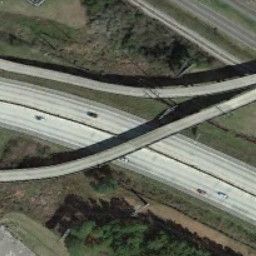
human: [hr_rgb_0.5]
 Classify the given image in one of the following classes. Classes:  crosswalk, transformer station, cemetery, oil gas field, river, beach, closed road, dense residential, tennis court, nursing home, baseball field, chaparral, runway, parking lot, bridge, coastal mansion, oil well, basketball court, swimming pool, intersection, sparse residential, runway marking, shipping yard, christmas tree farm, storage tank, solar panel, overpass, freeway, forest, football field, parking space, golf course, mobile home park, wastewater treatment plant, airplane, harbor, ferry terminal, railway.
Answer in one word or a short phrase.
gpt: overpass